Question: I used the the below code to rotate the image. There is no problem in image rotation, but when i rotate the image the image pixels was reduced. if i rotate continuously means the image will disappeared. How can i solve this problem.
'''
<?xml version="1.0" encoding="utf-8"?>
<RelativeLayout xmlns:android="http://schemas.android.com/apk/res/android"
android:layout_width="fill_parent"
android:layout_height="fill_parent"
android:orientation="vertical" >
<ImageView
android:id="@+id/imageView1"
android:layout_width="wrap_content"
android:layout_height="wrap_content"
android:layout_centerHorizontal="true"
android:layout_centerVertical="true"
android:src="@drawable/test" />
<Button
android:id="@+id/button1"
android:layout_width="wrap_content"
android:layout_height="wrap_content"
android:layout_alignParentBottom="true"
android:layout_centerHorizontal="true"
android:layout_marginBottom="66dp"
android:text="Click here to Rotate" />
</RelativeLayout>
'''
'''
public class ImageResizeTestActivity extends Activity {
/** Called when the activity is first created. */
Button click;
ImageView img;
static File rotated_File;
@Override
public void onCreate(Bundle savedInstanceState) {
super.onCreate(savedInstanceState);
setContentView(R.layout.main);
click = (Button) findViewById(R.id.button1);
img = (ImageView) findViewById(R.id.imageView1);
String fname = "Rotated_Image.jpg";
rotated_File = new File("/sdcard/" + fname);
click.setOnClickListener(new OnClickListener() {
public void onClick(View v) {
// TODO Auto-generated method stub
if (!(rotated_File.exists())) {
Log.v("Inside if", "if");
rotateImage();
} else {
Log.v("Inside else", "else");
rotateImage(rotated_File.getAbsolutePath());
}
}
});
}
protected void rotateImage(String absolutePath) {
// TODO Auto-generated method stub
Bitmap myImg = BitmapFactory.decodeFile(absolutePath);
Matrix matrix = new Matrix();
matrix.postRotate(90);
Bitmap rotated = Bitmap.createBitmap(myImg, 0, 0, myImg.getWidth(),
myImg.getHeight(), matrix, true);
saveImage_Rotate(rotated);
img.setImageBitmap(rotated);
}
protected void rotateImage() {
// TODO Auto-generated method stub
Bitmap myImg = BitmapFactory.decodeResource(getResources(),
R.drawable.test);
Matrix matrix = new Matrix();
matrix.postRotate(90);
Bitmap rotated = Bitmap.createBitmap(myImg, 0, 0, myImg.getWidth(),
myImg.getHeight(), matrix, true);
saveImage_Rotate(rotated);
img.setImageBitmap(rotated);
}
static void saveImage_Rotate(Bitmap dest2) {
if (rotated_File.exists())
rotated_File.delete();
try {
FileOutputStream out = new FileOutputStream(rotated_File);
dest2.compress(Bitmap.CompressFormat.JPEG, 100, out);
out.flush();
out.close();
} catch (Exception e) {
e.printStackTrace();
}
}
}
'''

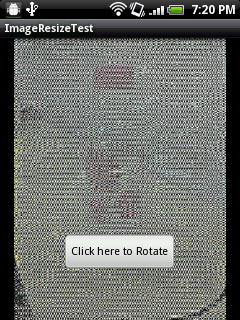
Answer: A quick look on the problem. You save the jpg several times, and during the (lossy)compression it will degrade more and more.
I'd suggest you use png instead